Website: macys
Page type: cart
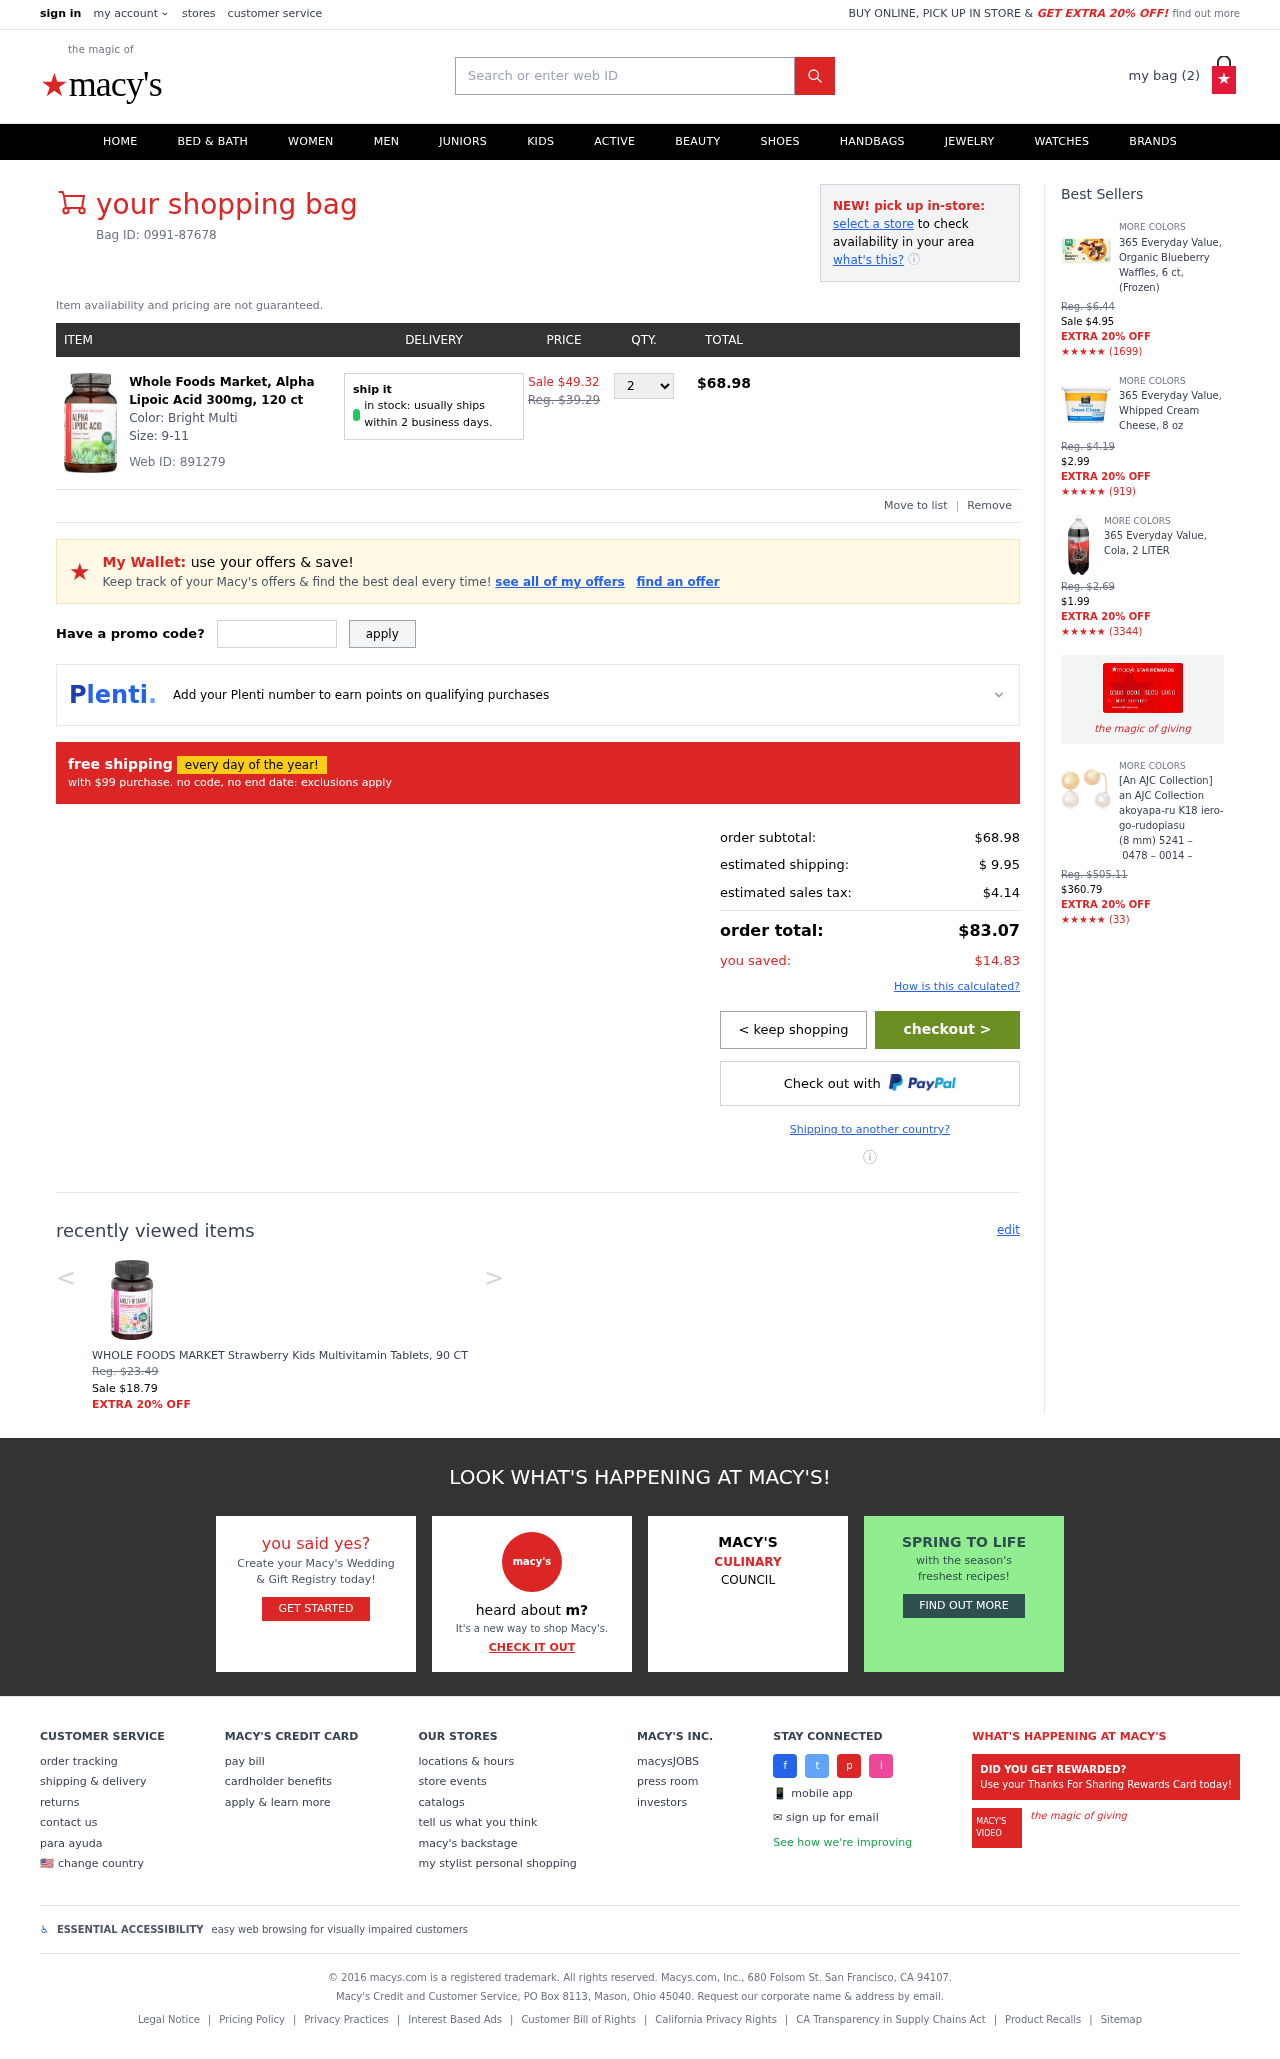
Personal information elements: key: PII_PROMO_CODE
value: UFCSAVE
Product elements: key: PRODUCT1_NAME
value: Whole Foods Market, Alpha Lipoic Acid 300mg, 120 ct
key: PRODUCT1_PRICE
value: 34.49
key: PRODUCT1_QUANTITY
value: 2
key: PRODUCT2_NAME
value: WHOLE FOODS MARKET Strawberry Kids Multivitamin Tablets, 90 CT
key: PRODUCT2_PRICE
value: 18.79
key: PRODUCT3_NAME
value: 365 Everyday Value, Organic Blueberry Waffles, 6 ct, (Frozen)
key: PRODUCT3_NUM_RATINGS
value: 1699
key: PRODUCT3_PRICE
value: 4.95
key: PRODUCT4_NAME
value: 365 Everyday Value, Whipped Cream Cheese, 8 oz
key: PRODUCT4_NUM_RATINGS
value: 919
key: PRODUCT4_PRICE
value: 2.99
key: PRODUCT5_NAME
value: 365 Everyday Value, Cola, 2 LITER
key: PRODUCT5_NUM_RATINGS
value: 3344
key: PRODUCT5_PRICE
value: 1.99
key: PRODUCT6_NAME
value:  [An AJC Collection] an AJC Collection akoyapa-ru K18 iero-go-rudopiasu (8 mm) 5241 – 0478 – 0014 – 
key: PRODUCT6_NUM_RATINGS
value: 33
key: PRODUCT6_PRICE
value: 360.79
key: PRODUCT1_ORIGINAL_PRICE
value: Sale $49.32
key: PRODUCT1_TOTAL
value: $68.98
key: PRODUCT2_ORIGINAL_PRICE
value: Reg. $23.49
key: PRODUCT3_ORIGINAL_PRICE
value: Reg. $6.44
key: PRODUCT3_RATING
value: ★★★★★
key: PRODUCT4_ORIGINAL_PRICE
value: Reg. $4.19
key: PRODUCT4_RATING
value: ★★★★★
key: PRODUCT5_ORIGINAL_PRICE
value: Reg. $2.69
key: PRODUCT5_RATING
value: ★★★★★
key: PRODUCT6_ORIGINAL_PRICE
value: Reg. $505.11
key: PRODUCT6_RATING
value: ★★★★★
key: PRODUCT_WEB_ID
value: Web ID: 891279
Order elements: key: ORDER_NUM_ITEMS
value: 2
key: ORDER_BAG_ID
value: Bag ID: 0991-87678
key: ORDER_SUBTOTAL
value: $68.98
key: ORDER_SHIPPING_COST
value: $ 9.95
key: ORDER_TAX
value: $4.14
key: ORDER_TOTAL
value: $83.07
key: ORDER_SAVINGS
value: $14.83
Search elements: key: HEADER_SEARCH
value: Search or enter web ID